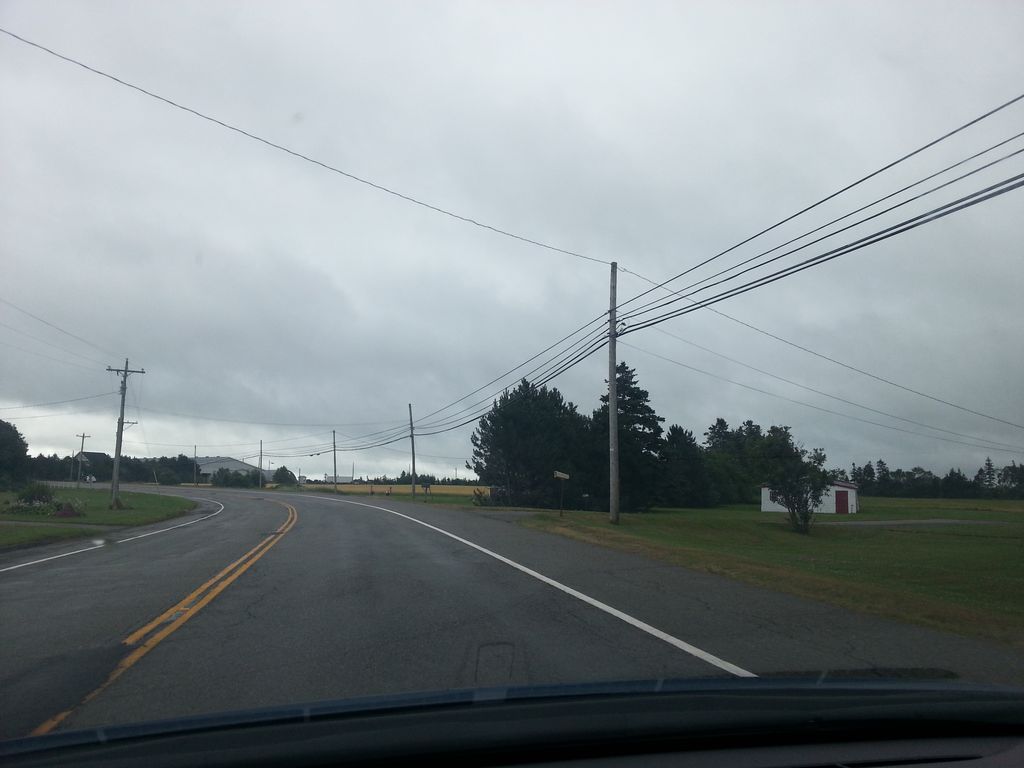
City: charlottetown